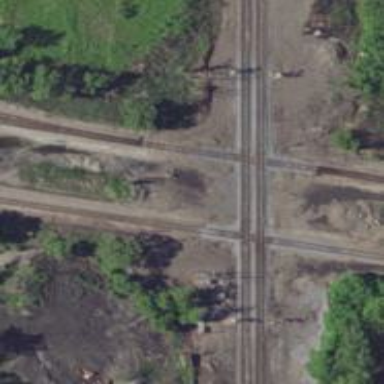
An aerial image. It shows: Railway crossing.